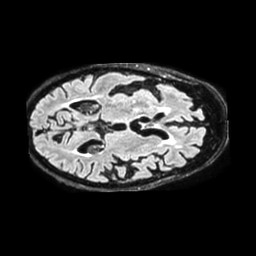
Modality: FLAIR
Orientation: axial
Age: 85
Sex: female
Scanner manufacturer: philips
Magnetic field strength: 1.5 T
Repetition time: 4.8 s
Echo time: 0.3317 s